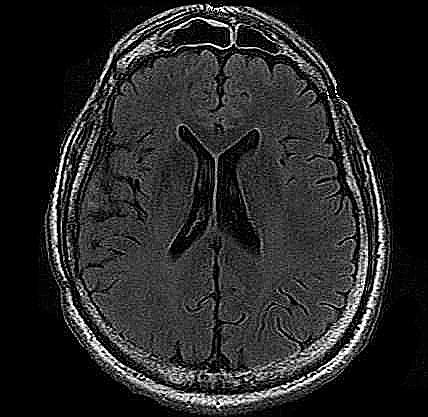
Label: notumor